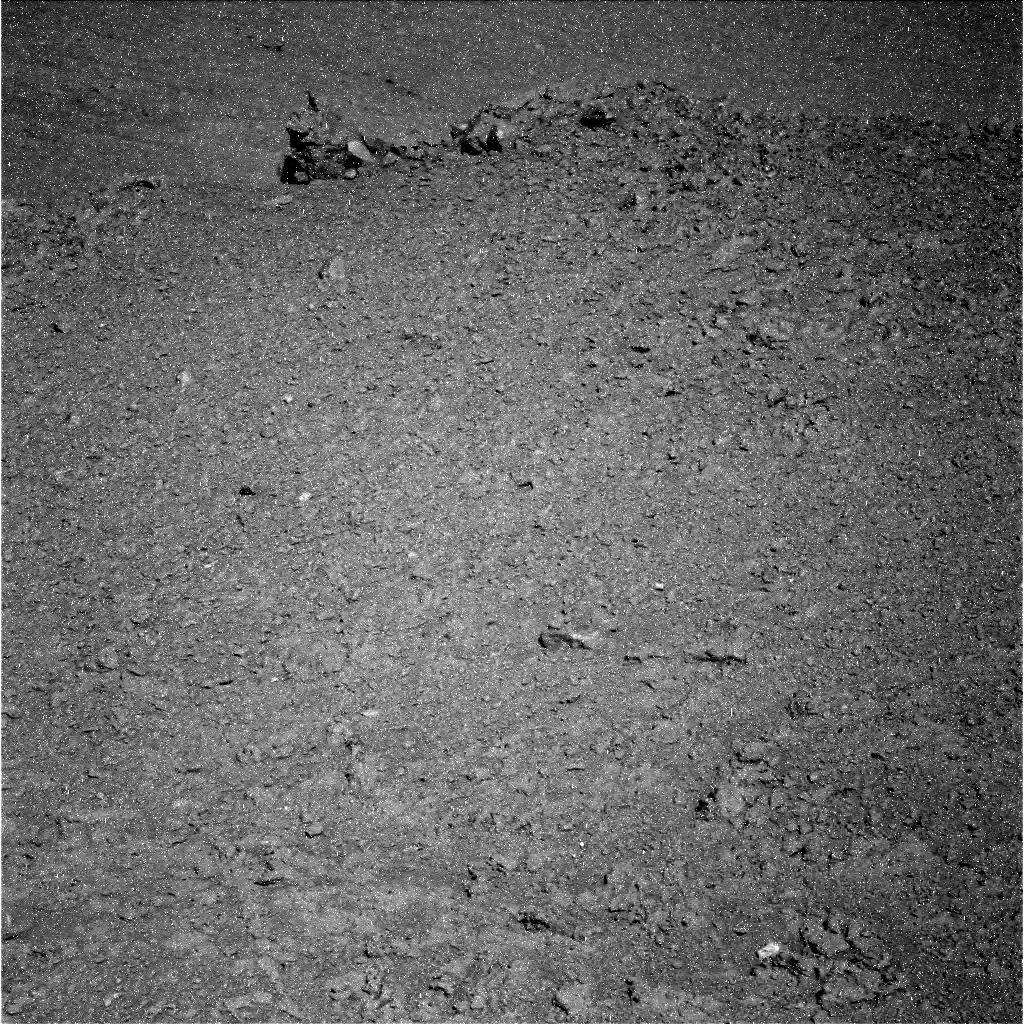
Terrain classes present: Bedrock, Gravel / Sand / Soil, Rock, Shadow